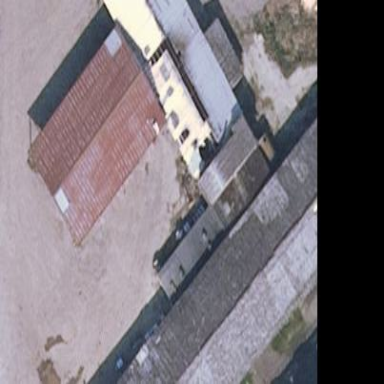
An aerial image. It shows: Manufacturing building.